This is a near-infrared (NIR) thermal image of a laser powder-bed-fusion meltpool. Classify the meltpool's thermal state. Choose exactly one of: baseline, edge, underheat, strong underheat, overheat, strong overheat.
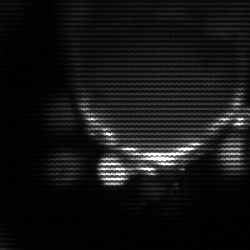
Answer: edge